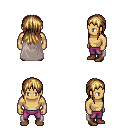
a pixel art fantasy rpg character, male body template, human, tanned skin, gray cape, magenta pants, blonde unkempt hairstyle, brown shoes, four views (front, back, left, right), 2x2 character sprite sheet, small pixel art, hard edges, no anti-aliasing